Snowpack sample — Buffalo Mountain, Silverthorne, Colorado, USA (1/25/25, 10:11 AM MST)
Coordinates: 39.6222, -106.1139
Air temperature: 22 °F
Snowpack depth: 110 cm
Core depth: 40 cm
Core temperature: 46.4 °F
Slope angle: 12°, slope face: 102°
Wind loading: high
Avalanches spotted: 0
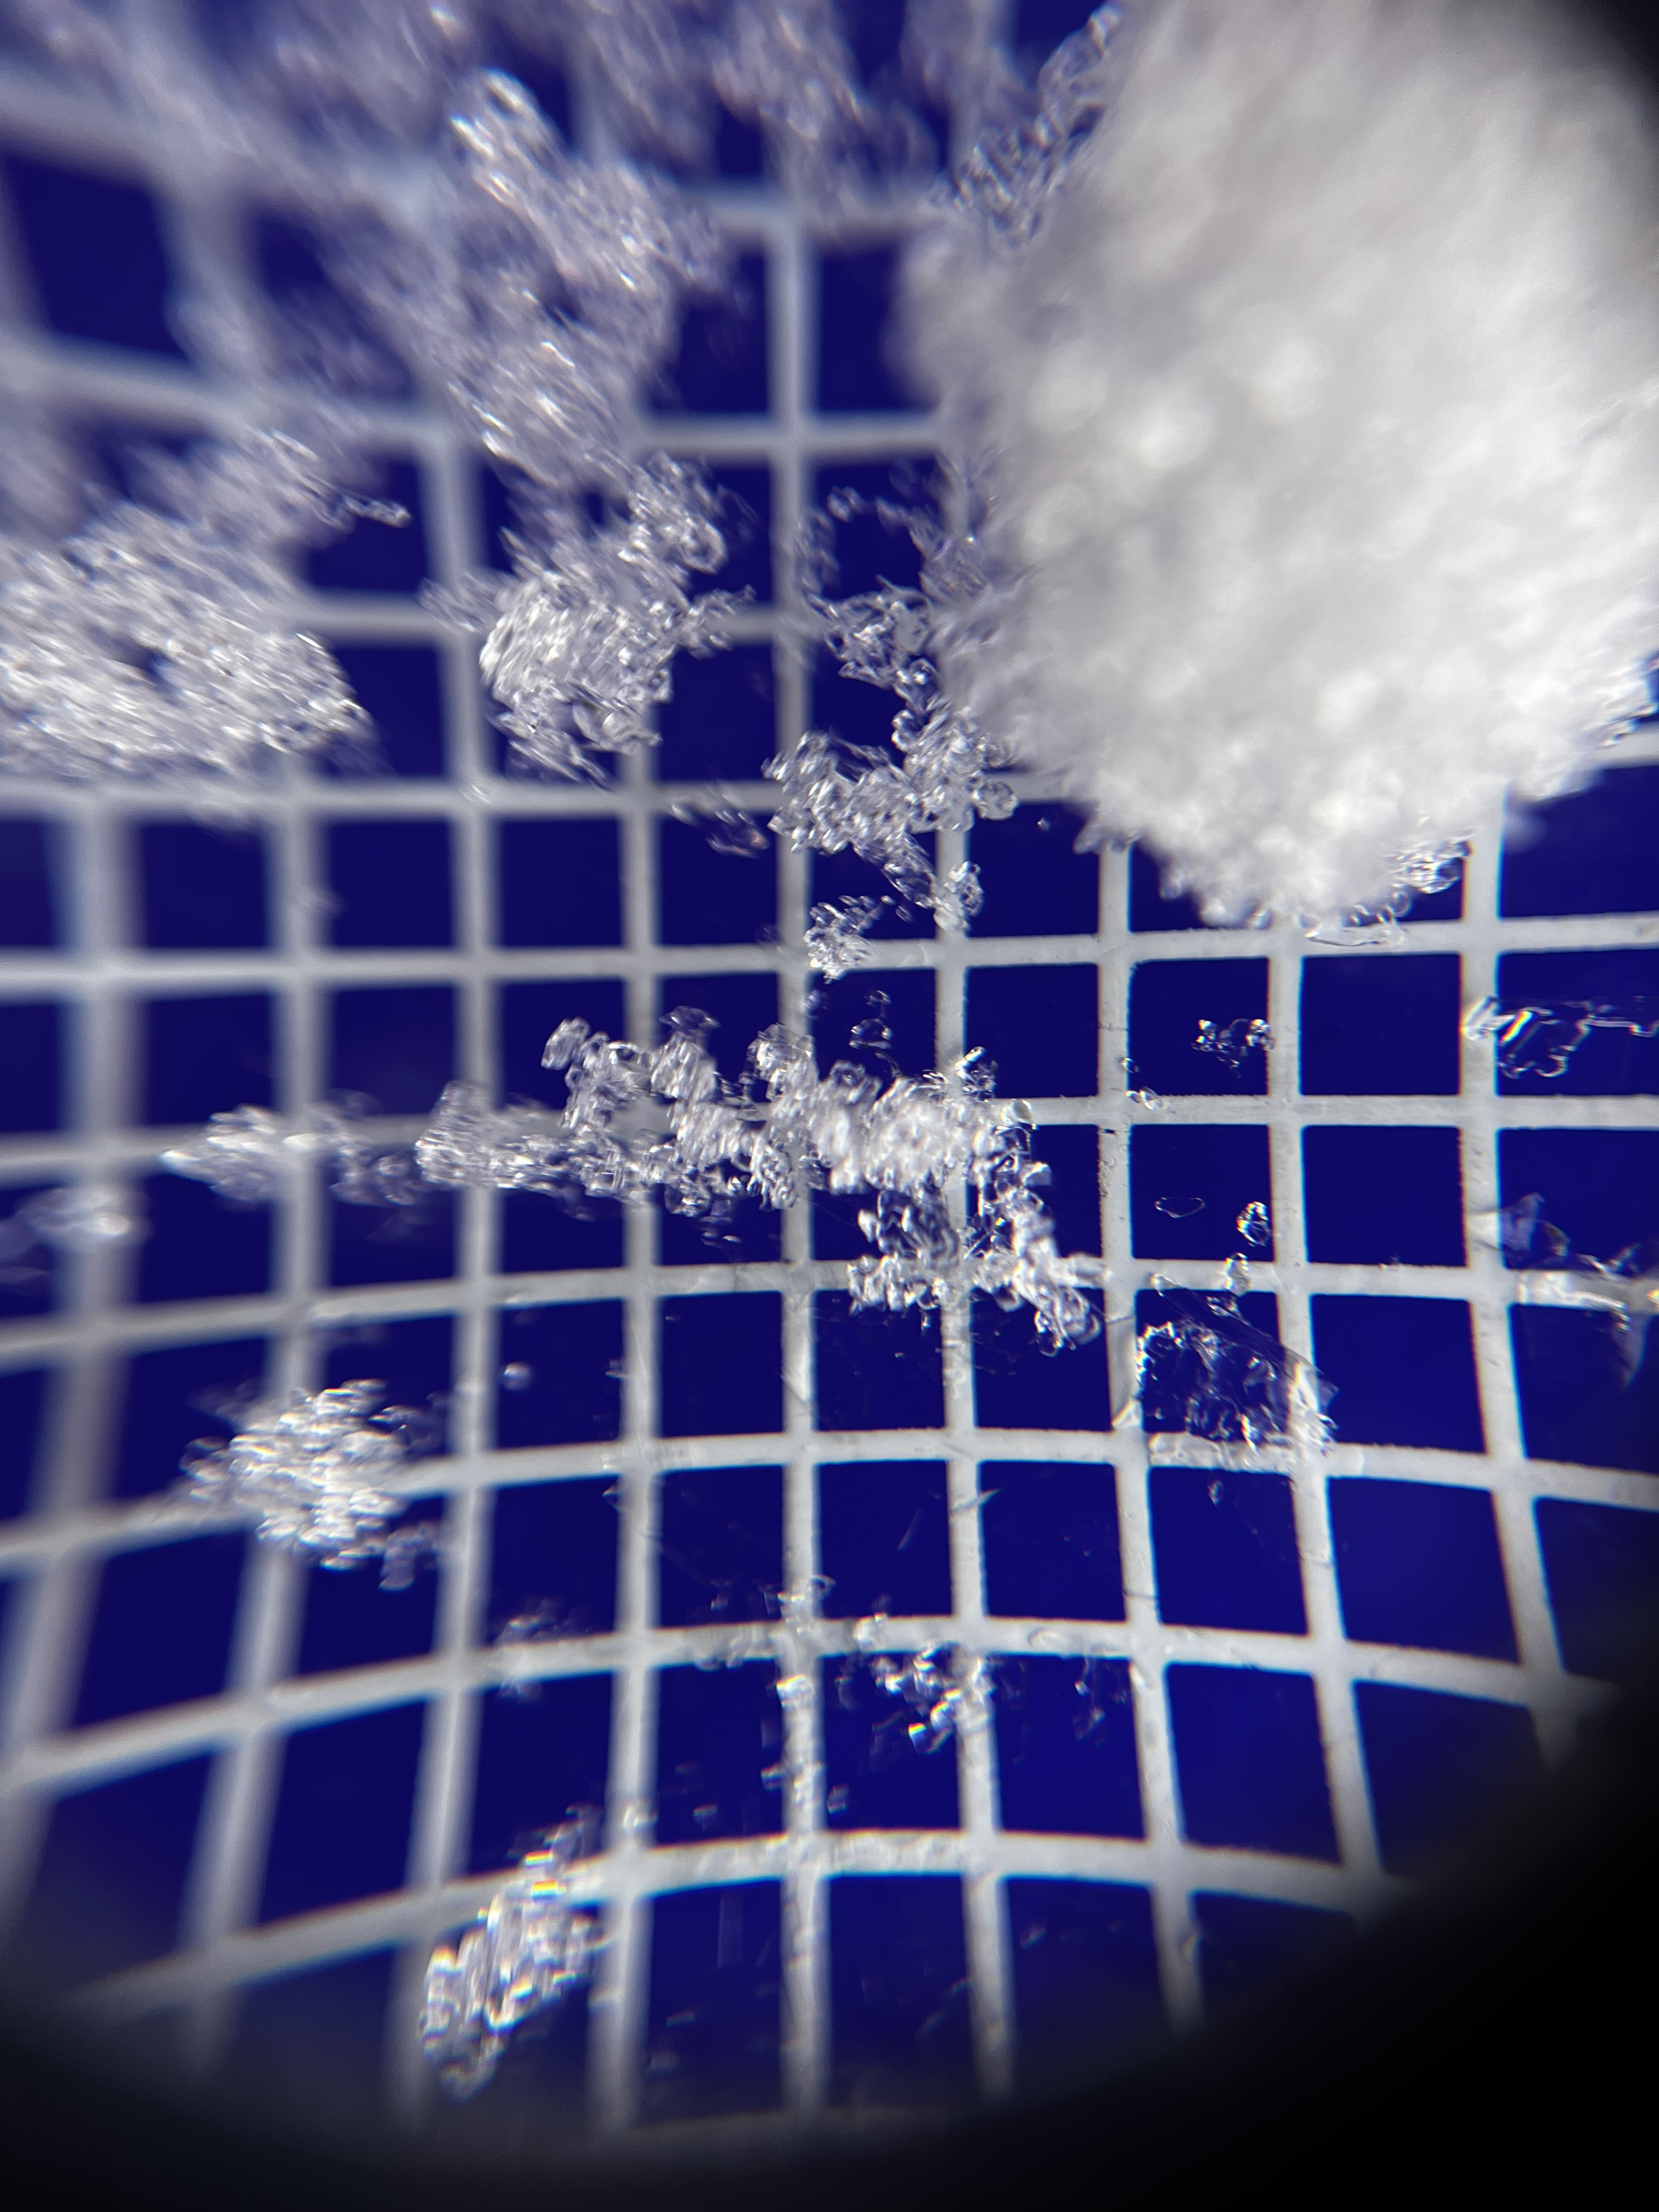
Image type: magnified_profile
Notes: No avalanches nearby, collected on the outskirts of a fire break 15 meters from the treeline, on way to Buffalo and Red Mountain